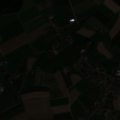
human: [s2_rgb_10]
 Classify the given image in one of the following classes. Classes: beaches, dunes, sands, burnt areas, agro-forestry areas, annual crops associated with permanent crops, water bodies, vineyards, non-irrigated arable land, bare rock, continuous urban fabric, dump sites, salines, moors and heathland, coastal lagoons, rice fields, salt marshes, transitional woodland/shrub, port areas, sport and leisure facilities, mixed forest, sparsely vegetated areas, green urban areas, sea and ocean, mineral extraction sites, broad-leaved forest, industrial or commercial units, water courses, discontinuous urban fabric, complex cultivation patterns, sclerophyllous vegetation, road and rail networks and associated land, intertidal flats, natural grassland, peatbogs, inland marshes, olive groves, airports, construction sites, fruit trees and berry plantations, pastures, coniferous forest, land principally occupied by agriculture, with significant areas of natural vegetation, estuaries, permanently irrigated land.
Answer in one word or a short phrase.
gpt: discontinuous urban fabric, non-irrigated arable land, coniferous forest